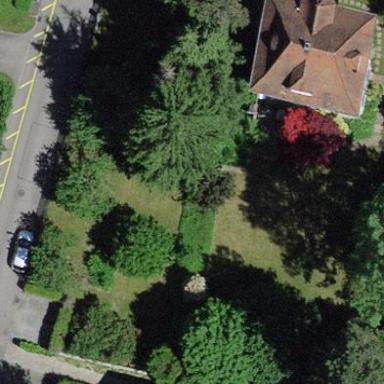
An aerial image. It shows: Garden area designated for leisure land.